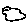
Label: cloud